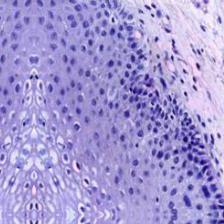
Diagnosis: Normal